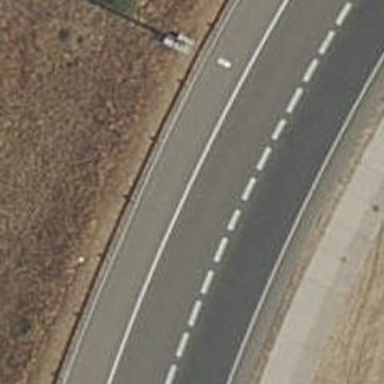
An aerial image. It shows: Motorway link.